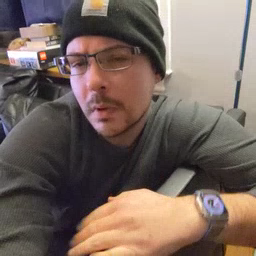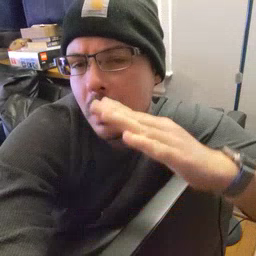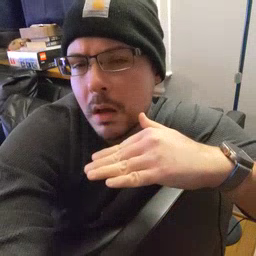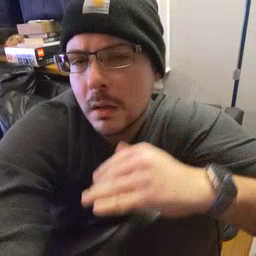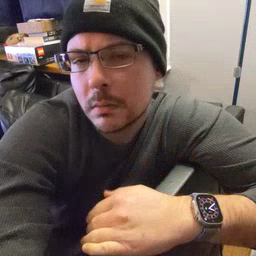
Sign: on